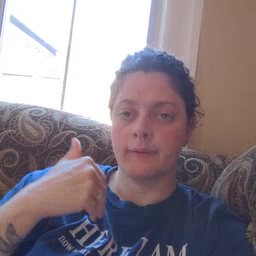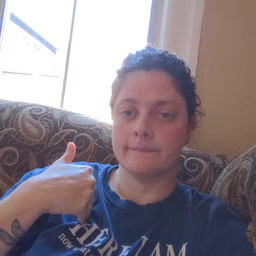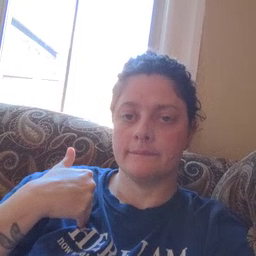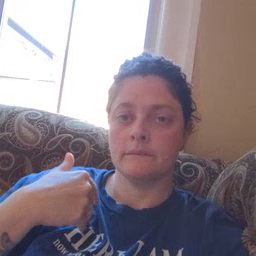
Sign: have